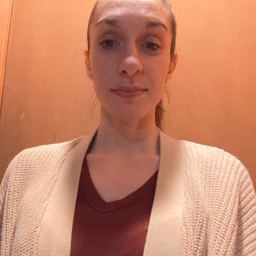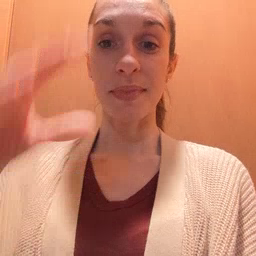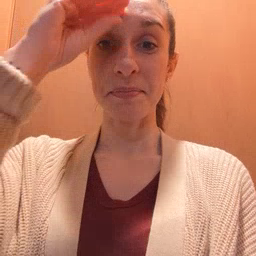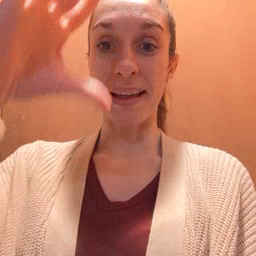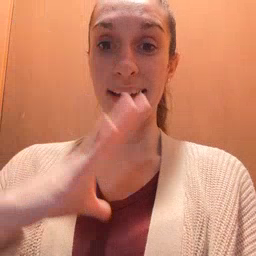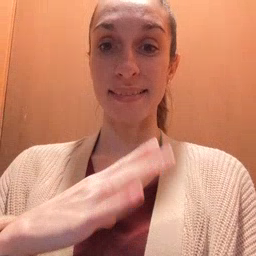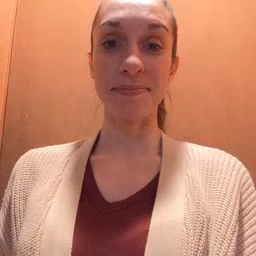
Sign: man